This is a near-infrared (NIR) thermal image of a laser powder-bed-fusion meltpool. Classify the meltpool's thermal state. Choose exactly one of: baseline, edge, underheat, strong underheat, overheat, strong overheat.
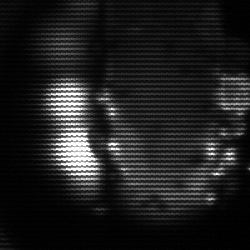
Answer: strong underheat